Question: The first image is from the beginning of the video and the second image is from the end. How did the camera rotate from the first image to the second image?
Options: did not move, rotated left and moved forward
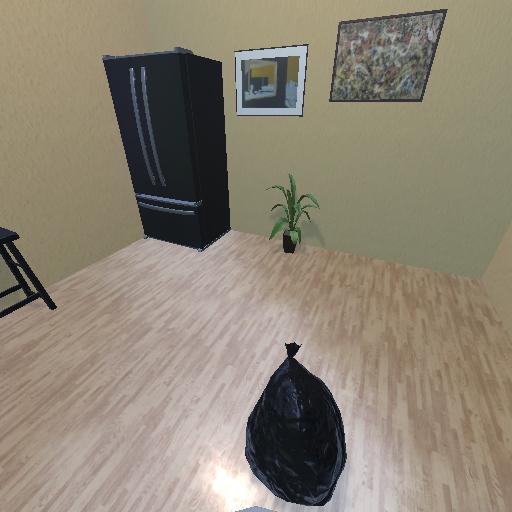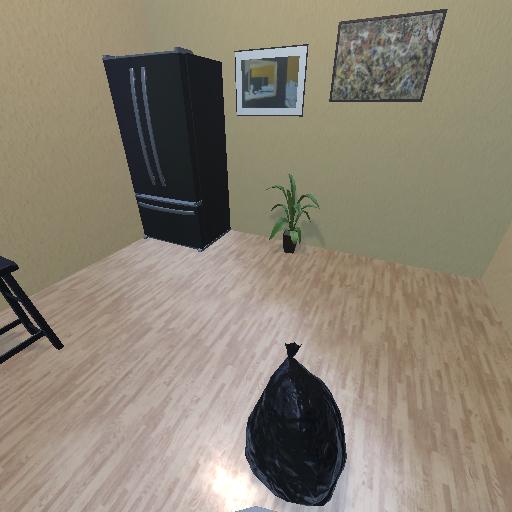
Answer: did not move